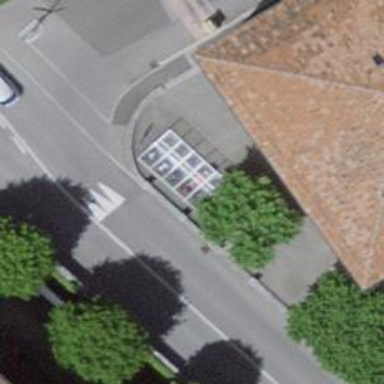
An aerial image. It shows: Surface parking lot designated for motorcycles.